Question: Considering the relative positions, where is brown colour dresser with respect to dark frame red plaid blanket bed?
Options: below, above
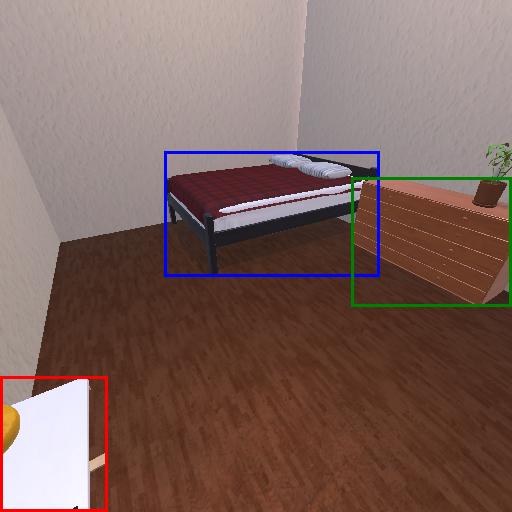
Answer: below